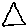
Label: triangle